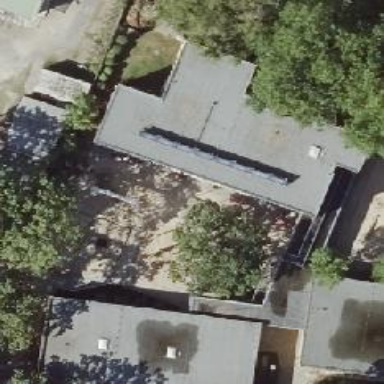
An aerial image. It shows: Kindergarten.